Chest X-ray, PA view. Patient: 61 years old, sex M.
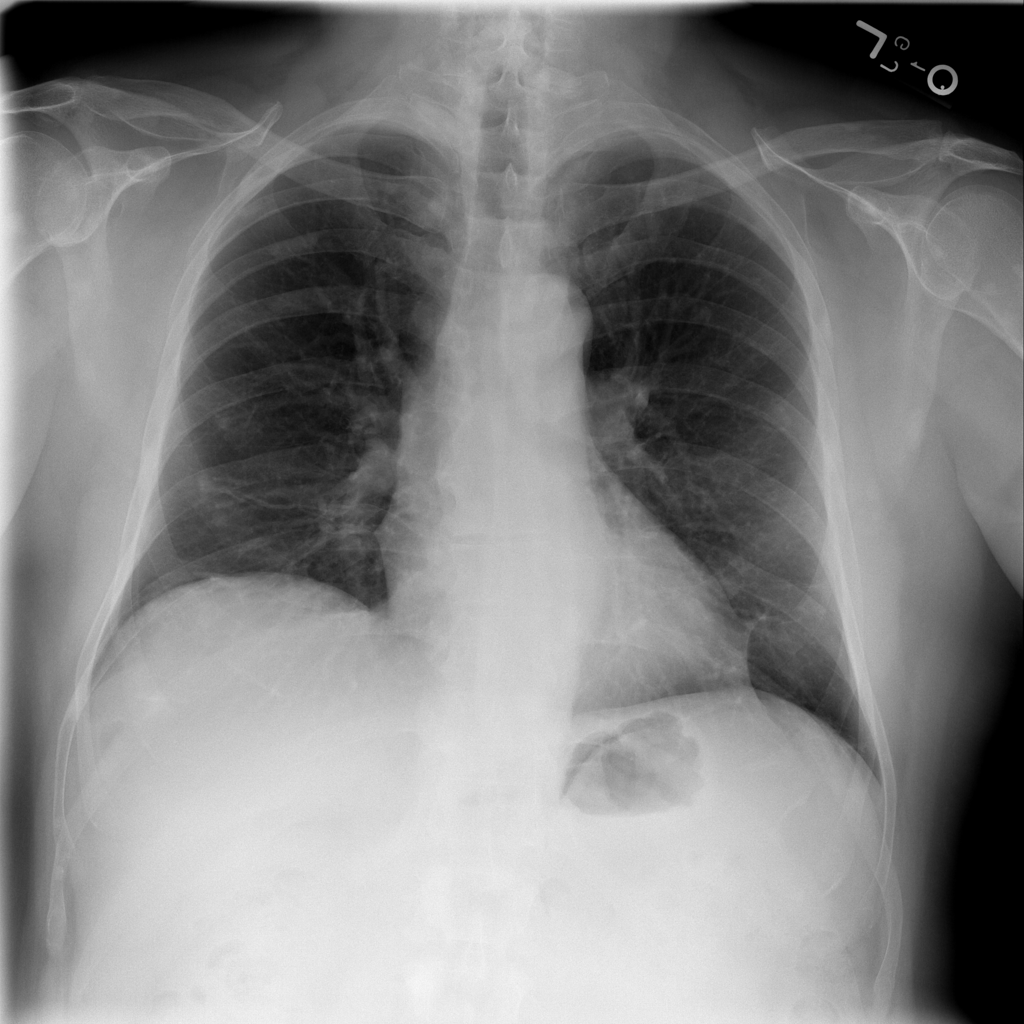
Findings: No Finding